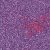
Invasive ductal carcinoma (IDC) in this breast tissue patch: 1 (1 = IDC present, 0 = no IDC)